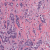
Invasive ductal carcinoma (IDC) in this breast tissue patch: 1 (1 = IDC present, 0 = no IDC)